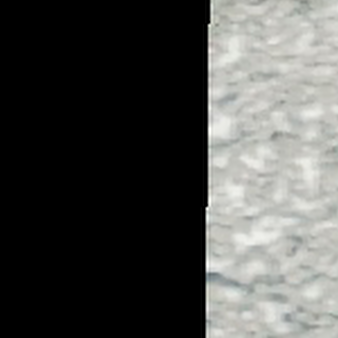
Label: other